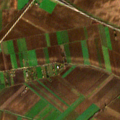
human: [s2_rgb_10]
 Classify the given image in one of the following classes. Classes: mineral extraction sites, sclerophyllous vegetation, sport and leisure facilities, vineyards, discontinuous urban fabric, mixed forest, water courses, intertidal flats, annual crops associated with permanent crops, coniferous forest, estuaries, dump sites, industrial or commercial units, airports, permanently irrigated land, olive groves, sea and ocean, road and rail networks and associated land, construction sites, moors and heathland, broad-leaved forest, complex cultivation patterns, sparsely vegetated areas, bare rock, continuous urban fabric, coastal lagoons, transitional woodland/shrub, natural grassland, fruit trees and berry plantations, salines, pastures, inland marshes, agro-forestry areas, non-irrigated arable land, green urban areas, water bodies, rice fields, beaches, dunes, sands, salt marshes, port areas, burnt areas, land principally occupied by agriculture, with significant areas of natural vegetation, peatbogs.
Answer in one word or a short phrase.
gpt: non-irrigated arable land